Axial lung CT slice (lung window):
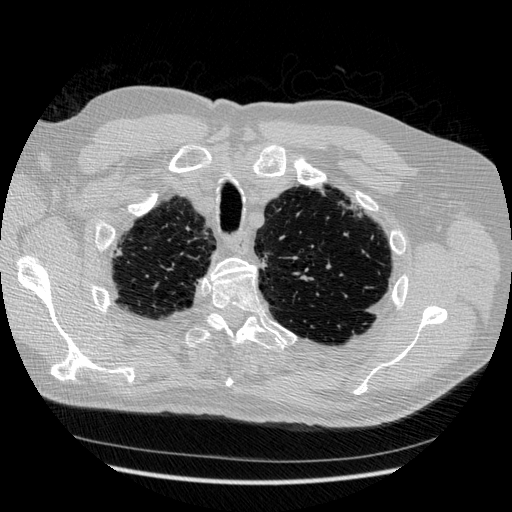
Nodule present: no